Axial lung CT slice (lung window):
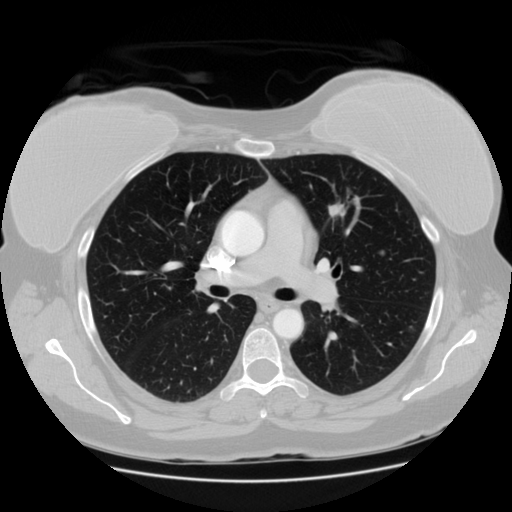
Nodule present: yes
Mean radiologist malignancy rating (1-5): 3.167